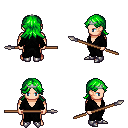
a pixel art fantasy rpg character, male body template, human, light skin, gray robe, metal pants, green loose hair, silver tiara, metal boots, spear, four views (front, back, left, right), 2x2 character sprite sheet, small pixel art, hard edges, no anti-aliasing